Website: macys
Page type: billing-address
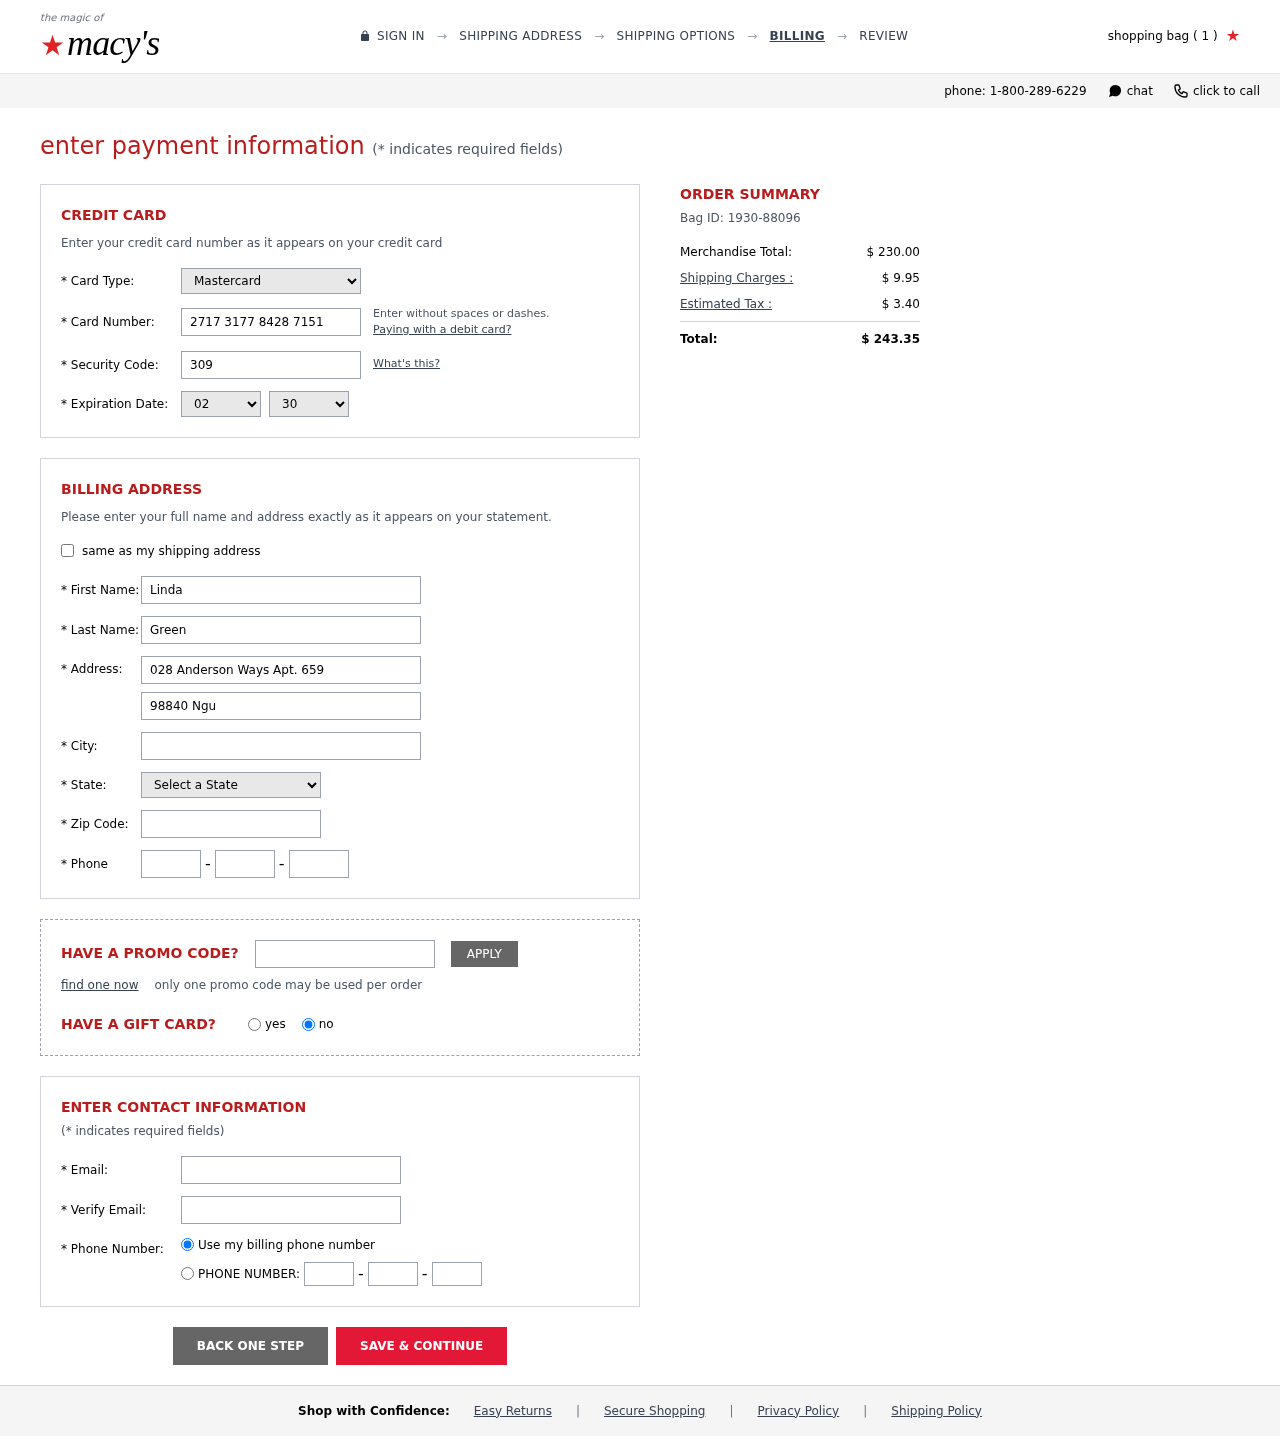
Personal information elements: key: PII_CARD_CVV
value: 309
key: PII_CARD_EXPIRY_MONTH
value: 02
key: PII_CARD_EXPIRY_YEAR
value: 30
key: PII_CARD_NUMBER
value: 2717 3177 8428 7151
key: PII_CARD_TYPE
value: Mastercard
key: PII_CITY
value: Amyfurt
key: PII_EMAIL
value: linda_green@yahoo.com
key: PII_FIRSTNAME
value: Linda
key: PII_LASTNAME
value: Green
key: PII_PHONE_AREA
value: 622
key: PII_PHONE_PREFIX
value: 825
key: PII_PHONE_SUFFIX
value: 6405
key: PII_POSTCODE
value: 01133
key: PII_STATE_ABBR
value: NC
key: PII_STREET
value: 028 Anderson Ways Apt. 659
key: PII_STREET2
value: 98840 Nguyen Street
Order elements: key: ORDER_NUM_ITEMS
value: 1
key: ORDER_ID
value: Bag ID: 1930-88096
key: ORDER_SUBTOTAL
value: $ 230.00
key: ORDER_SHIPPING_COST
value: $ 9.95
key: ORDER_TAX
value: $ 3.40
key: ORDER_TOTAL
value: $ 243.35